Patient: sex M, age 46
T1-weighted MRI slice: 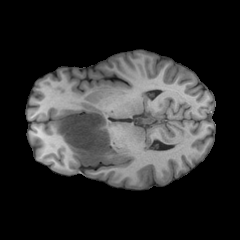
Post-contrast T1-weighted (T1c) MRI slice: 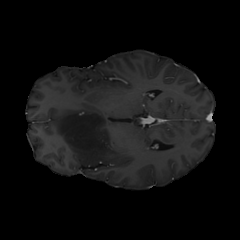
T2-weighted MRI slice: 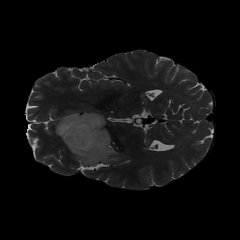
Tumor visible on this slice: yes
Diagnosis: Astrocytoma, IDH-mutant
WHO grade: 2